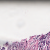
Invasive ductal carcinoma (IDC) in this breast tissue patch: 1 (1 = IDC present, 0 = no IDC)